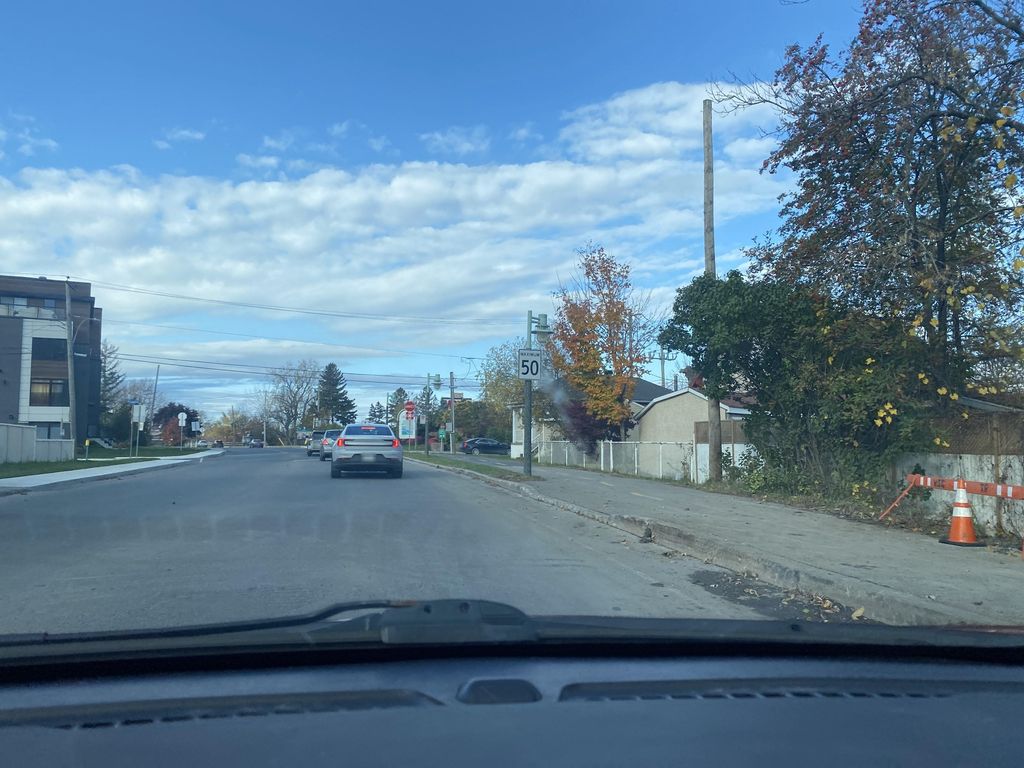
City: montreal